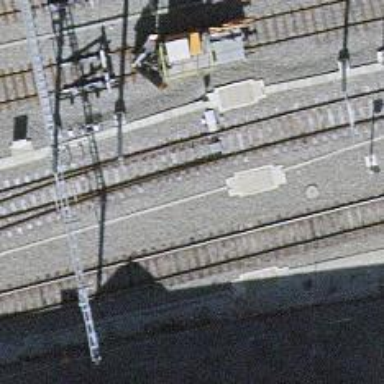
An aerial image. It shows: Railway switch.